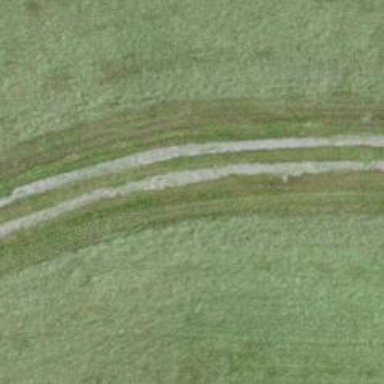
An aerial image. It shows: Track with grade 3 surface.